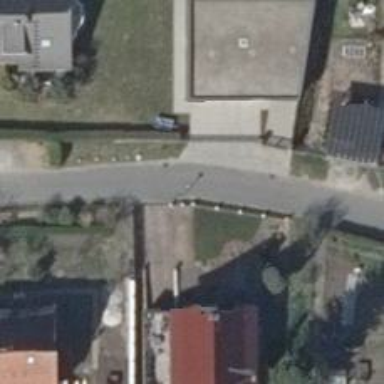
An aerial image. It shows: Paved residential road.